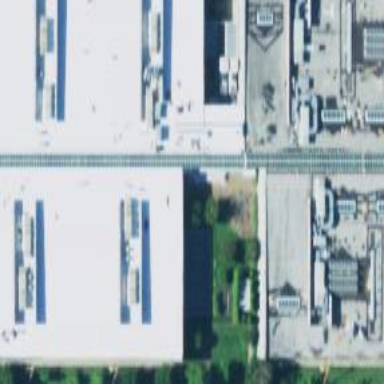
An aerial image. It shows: Office building.